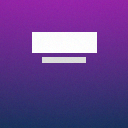
Screen state: on